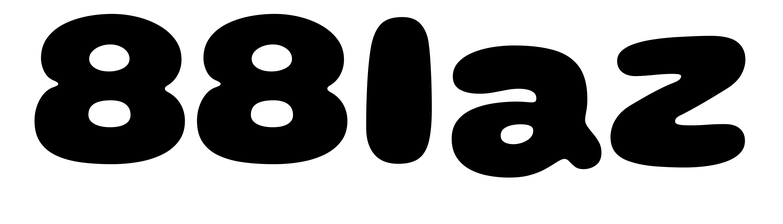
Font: Gluten_ExtraBold